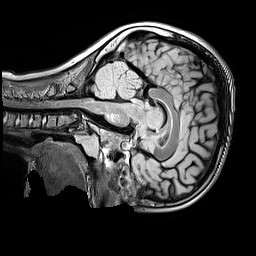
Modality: FLAIR
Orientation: sagittal
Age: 10
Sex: male
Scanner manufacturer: siemens
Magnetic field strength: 3 T
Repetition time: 5 s
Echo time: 0.388 s